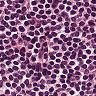
Metastatic tissue present: no